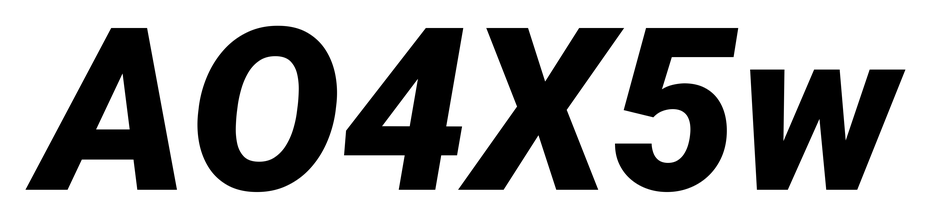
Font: Roboto-Italic_Black_Italic